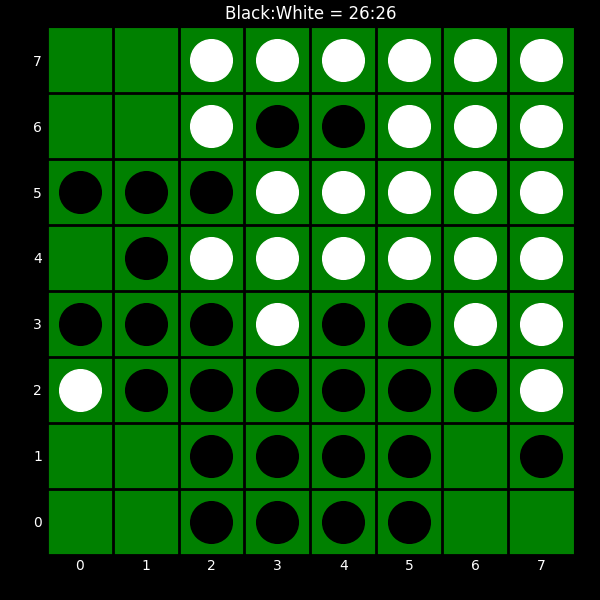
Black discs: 26
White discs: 26